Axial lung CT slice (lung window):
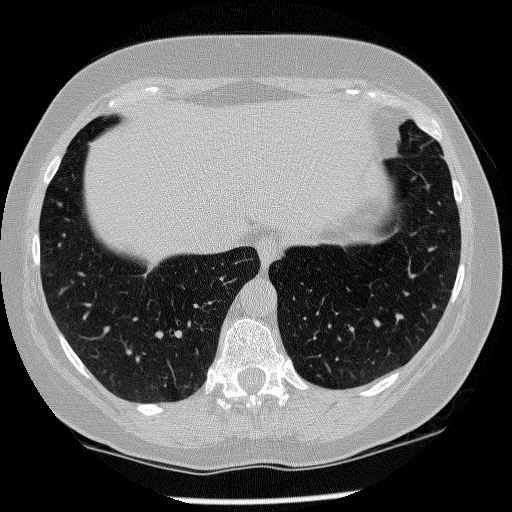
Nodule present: no